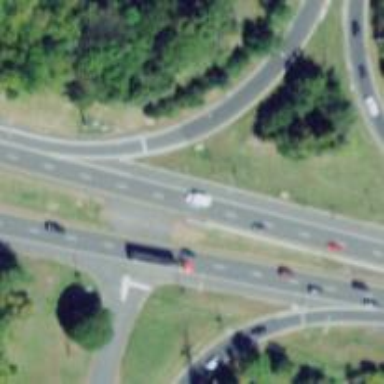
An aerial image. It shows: Trunk highway.